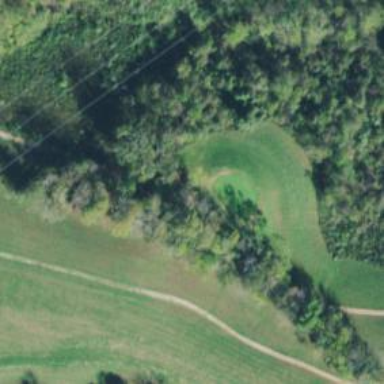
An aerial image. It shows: Path for both road and golf.